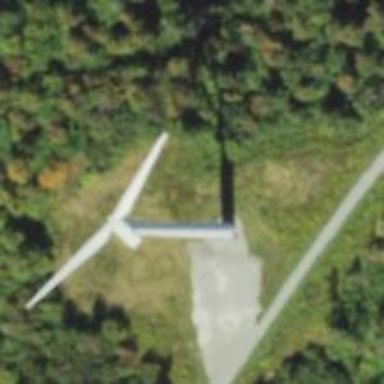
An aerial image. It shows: Wind generator using horizontal axis wind turbines.